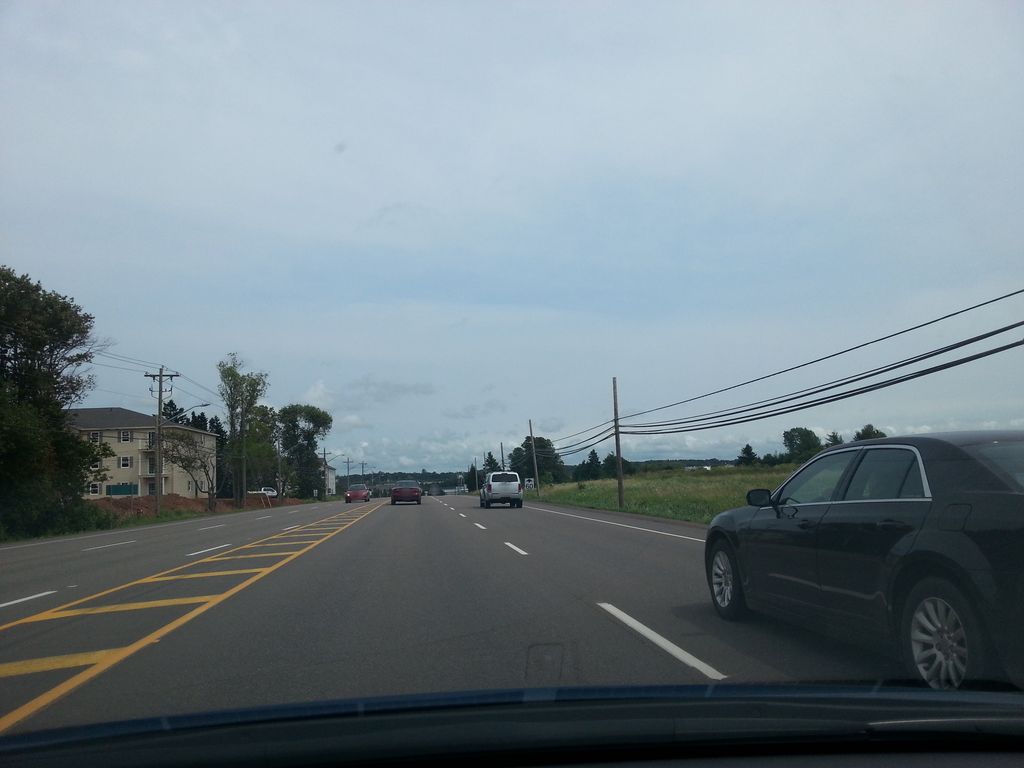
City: charlottetown